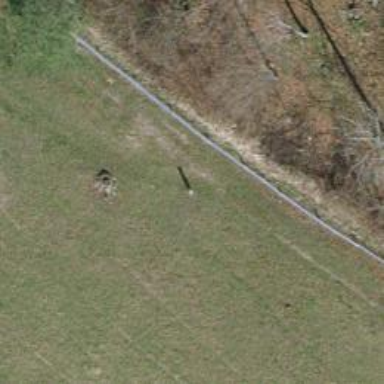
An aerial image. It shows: Fence is in the image.